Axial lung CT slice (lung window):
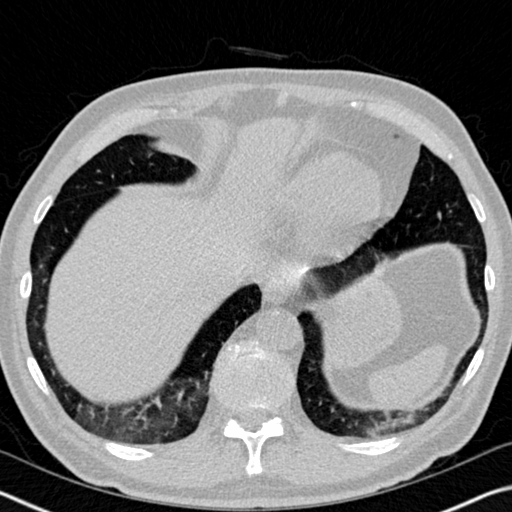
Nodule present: no